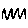
Label: zigzag